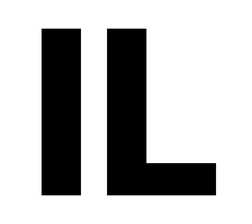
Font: Inter_ExtraBold